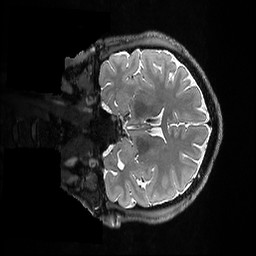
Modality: T2w
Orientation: coronal
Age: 26
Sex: male
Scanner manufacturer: ge
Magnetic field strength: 3 T
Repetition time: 3.202 s
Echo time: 0.06451 s